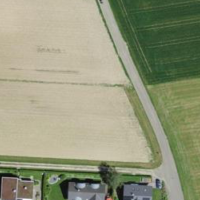
EUNIS habitat code: 52
Species observed at this site:
Apis mellifera